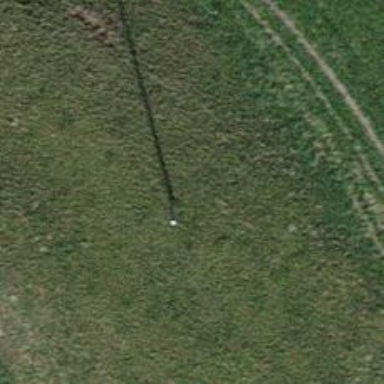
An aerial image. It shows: Power pole.